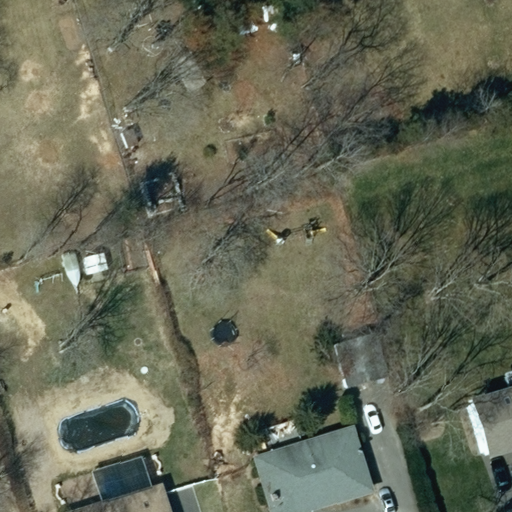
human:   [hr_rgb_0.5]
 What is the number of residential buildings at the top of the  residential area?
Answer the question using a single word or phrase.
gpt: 0

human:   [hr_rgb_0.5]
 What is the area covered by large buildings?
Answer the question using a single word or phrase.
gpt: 0m2

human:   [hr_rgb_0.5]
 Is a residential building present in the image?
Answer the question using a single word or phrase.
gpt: yes

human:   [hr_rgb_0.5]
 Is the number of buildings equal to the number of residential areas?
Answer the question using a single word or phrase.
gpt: no

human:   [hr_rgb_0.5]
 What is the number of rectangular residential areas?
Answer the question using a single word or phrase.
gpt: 1

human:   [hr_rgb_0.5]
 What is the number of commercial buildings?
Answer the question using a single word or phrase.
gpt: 0

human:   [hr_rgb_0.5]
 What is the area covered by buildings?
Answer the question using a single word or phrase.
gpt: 643m2

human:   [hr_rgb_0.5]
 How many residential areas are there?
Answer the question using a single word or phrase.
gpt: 1

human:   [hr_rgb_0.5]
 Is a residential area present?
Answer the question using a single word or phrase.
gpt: yes

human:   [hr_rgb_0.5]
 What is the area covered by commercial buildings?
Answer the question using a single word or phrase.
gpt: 0m2

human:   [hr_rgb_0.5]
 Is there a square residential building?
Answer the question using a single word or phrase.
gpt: no

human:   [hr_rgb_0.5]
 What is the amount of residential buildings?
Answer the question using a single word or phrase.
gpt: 3

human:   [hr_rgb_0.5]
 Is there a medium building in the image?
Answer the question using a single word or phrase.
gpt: yes

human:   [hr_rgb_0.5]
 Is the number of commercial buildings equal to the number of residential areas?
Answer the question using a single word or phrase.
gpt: no

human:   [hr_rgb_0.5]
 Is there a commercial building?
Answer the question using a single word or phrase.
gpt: no

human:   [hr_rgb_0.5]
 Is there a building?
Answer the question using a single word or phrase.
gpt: yes

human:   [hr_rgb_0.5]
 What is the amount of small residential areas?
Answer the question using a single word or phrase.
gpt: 0

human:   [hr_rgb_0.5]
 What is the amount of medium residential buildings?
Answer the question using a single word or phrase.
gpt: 3

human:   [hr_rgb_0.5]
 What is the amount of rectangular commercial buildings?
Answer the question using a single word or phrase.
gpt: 0

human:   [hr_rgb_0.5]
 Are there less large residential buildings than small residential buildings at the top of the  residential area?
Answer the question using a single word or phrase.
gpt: no

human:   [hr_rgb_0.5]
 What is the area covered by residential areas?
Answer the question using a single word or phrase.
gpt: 10621m2

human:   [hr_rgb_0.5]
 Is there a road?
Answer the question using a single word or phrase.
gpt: no

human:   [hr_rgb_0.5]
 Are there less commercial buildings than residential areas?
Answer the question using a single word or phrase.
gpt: yes

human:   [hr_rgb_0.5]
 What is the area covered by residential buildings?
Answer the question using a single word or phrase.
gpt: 565m2

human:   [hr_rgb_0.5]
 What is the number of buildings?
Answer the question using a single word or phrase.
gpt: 4

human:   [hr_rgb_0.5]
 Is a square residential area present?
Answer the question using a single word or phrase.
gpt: no

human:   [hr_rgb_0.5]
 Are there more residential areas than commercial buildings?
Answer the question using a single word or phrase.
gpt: yes

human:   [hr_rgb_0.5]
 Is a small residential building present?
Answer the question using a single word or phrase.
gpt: no

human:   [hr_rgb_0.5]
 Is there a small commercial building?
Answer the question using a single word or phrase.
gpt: no

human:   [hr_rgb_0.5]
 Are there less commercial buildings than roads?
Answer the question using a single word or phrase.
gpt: no

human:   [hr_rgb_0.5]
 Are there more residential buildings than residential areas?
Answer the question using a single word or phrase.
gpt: yes

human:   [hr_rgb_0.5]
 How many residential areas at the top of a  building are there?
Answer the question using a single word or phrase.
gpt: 1

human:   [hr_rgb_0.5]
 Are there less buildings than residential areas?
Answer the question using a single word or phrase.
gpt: no

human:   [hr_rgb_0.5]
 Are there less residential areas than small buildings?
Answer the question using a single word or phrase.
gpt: no

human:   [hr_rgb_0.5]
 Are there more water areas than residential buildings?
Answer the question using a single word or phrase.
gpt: no

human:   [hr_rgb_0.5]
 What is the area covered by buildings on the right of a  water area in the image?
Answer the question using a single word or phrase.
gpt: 0m2

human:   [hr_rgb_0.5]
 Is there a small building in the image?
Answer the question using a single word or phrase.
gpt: yes

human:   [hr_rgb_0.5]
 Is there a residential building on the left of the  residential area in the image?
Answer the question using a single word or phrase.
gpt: no

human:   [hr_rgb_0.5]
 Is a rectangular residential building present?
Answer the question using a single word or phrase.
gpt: yes

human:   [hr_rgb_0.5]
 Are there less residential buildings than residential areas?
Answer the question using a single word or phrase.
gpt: no

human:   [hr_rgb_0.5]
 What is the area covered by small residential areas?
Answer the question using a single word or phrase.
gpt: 0m2

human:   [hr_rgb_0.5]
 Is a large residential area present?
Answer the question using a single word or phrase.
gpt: yes

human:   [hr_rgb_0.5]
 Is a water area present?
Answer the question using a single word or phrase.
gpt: no

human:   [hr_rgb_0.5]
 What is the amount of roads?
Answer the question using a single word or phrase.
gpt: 0

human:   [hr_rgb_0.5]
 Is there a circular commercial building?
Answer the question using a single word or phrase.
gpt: no

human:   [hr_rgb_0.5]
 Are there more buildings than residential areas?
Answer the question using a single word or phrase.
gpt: yes

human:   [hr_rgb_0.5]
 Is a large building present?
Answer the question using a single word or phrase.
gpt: no

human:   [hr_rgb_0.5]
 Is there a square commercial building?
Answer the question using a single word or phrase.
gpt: no

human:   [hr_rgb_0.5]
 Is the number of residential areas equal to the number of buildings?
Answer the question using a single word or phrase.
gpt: no

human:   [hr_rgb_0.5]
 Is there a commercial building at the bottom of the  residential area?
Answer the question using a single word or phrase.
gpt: no

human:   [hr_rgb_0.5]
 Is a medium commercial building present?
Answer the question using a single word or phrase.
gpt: no

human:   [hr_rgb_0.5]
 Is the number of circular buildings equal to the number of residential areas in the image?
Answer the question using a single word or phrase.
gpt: no

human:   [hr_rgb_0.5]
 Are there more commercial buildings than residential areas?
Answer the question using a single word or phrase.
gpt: no

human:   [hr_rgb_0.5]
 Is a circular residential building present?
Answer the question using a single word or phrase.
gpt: no

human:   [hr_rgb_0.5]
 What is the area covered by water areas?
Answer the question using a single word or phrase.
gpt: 0m2

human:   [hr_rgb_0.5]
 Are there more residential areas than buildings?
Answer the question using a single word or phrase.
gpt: no

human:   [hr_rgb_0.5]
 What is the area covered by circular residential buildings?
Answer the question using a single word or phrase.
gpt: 0m2

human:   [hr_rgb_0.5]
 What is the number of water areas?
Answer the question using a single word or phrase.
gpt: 0

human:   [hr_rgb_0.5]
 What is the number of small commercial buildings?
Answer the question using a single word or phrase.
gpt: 0

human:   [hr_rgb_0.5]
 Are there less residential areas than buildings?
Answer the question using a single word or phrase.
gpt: yes

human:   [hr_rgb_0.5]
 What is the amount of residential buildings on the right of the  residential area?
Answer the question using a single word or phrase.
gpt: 3

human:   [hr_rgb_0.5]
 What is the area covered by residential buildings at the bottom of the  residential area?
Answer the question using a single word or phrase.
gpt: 565m2

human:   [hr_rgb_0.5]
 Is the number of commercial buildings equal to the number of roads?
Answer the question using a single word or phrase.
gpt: yes

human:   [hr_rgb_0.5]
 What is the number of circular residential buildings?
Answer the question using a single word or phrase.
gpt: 0